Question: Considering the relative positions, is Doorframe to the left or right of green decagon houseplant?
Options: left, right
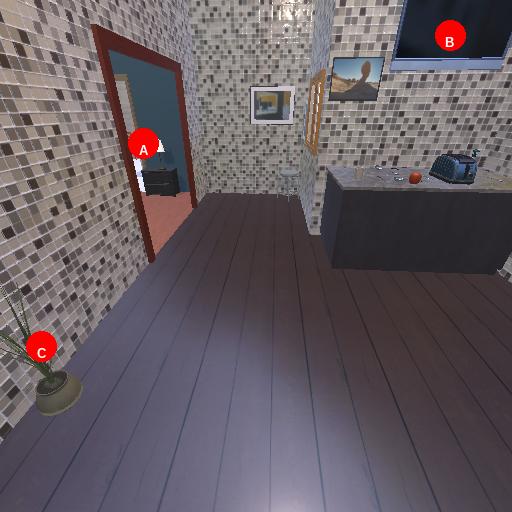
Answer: left